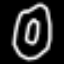
Label: donut